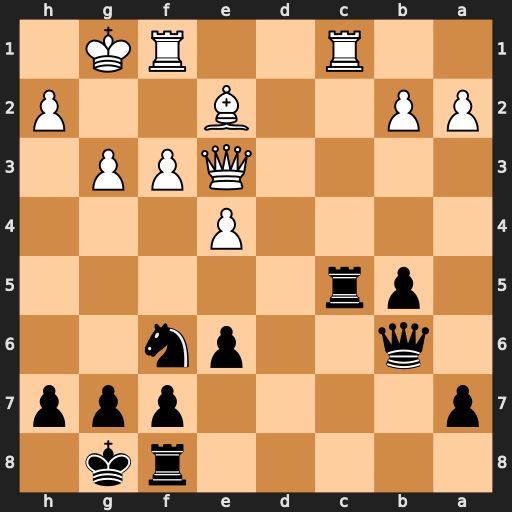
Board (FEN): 5rk1/p4ppp/1q2pn2/1pr5/4P3/4QPP1/PP2B2P/2R2RK1
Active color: b
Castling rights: -
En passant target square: -
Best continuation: Rxc1 Qxb6 Rxf1+ Bxf1 axb6